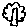
Label: tree